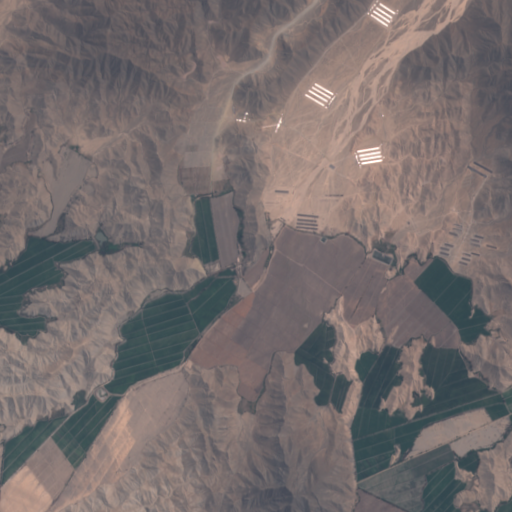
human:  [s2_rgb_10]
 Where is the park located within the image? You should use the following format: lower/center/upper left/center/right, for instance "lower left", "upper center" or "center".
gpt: The park is located in the center of the image.
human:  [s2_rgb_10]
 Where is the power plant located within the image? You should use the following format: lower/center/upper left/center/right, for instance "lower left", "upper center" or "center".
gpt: There is no power plant in the image.